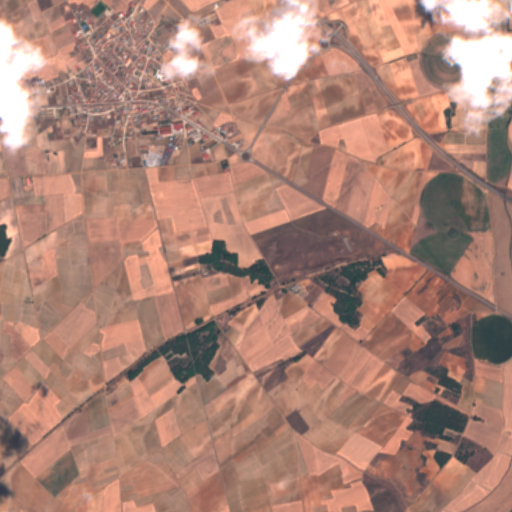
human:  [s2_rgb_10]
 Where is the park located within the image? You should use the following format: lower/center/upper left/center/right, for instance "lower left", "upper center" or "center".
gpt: The park is located in the upper left of the image.
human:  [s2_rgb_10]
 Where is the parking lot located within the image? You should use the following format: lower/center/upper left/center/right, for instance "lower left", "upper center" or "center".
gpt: The parking lot is located in the upper left of the image.
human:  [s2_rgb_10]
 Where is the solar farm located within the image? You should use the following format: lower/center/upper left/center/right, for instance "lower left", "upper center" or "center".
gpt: The solar farm is located in the upper left of the image.
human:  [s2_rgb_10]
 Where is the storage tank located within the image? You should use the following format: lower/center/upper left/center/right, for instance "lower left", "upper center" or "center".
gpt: The storage tank is located in the upper center of the image.
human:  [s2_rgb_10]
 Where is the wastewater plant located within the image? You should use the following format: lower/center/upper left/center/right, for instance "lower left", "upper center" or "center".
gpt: The wastewater plant is located in the upper center of the image.
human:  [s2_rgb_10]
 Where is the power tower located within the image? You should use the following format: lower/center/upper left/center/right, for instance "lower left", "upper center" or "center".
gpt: There is no power tower in the image.